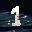
Label: 1